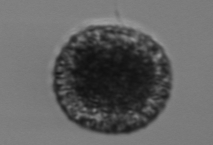
Label: Vicicitus_globosus